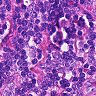
Metastatic tissue present: no